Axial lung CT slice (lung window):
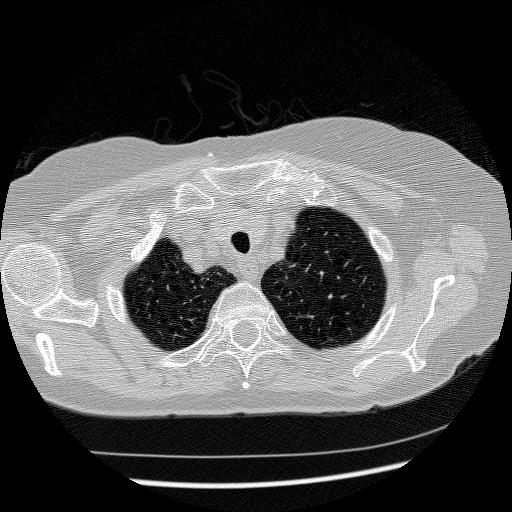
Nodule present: no